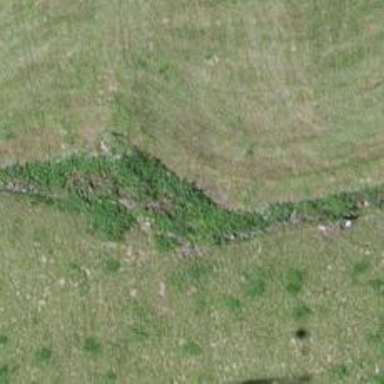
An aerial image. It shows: Dry stone wall barrier.